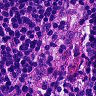
Metastatic tissue present: no